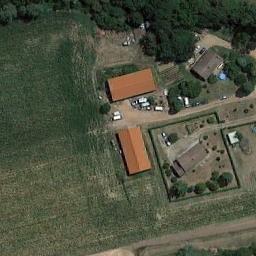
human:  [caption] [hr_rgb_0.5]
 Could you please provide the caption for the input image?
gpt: There are two houses in the open space, One with a white roof and the other with a black roof .

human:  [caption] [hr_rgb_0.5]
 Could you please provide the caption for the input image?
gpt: There are two red buildings in the sparse residential area .

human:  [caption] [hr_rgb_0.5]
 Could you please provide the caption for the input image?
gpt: The sparse residential is on the grass next to some trees .

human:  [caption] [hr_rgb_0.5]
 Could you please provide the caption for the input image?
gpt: In sparse residential areas there are several houses of various sizes and many green trees surrounded by farmland .

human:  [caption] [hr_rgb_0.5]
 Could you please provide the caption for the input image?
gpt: A sparse residential area with two orange buildings and many green trees .